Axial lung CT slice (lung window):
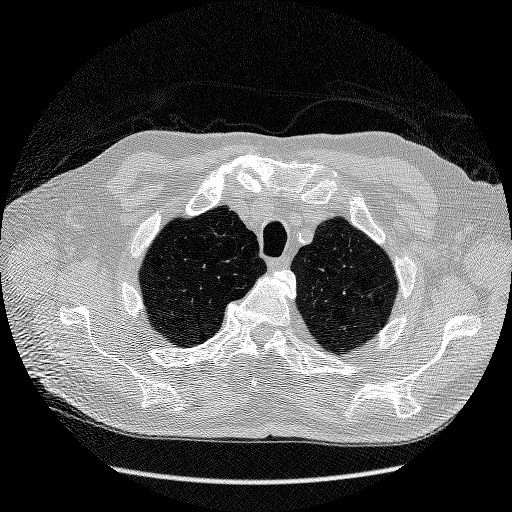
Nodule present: no